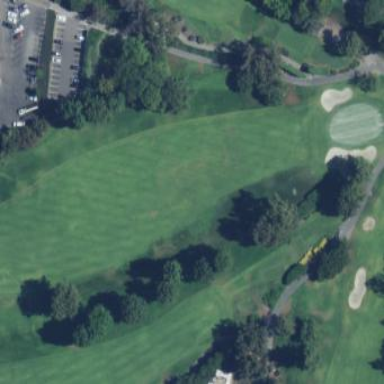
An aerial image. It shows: Rough area in golf course.